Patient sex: M
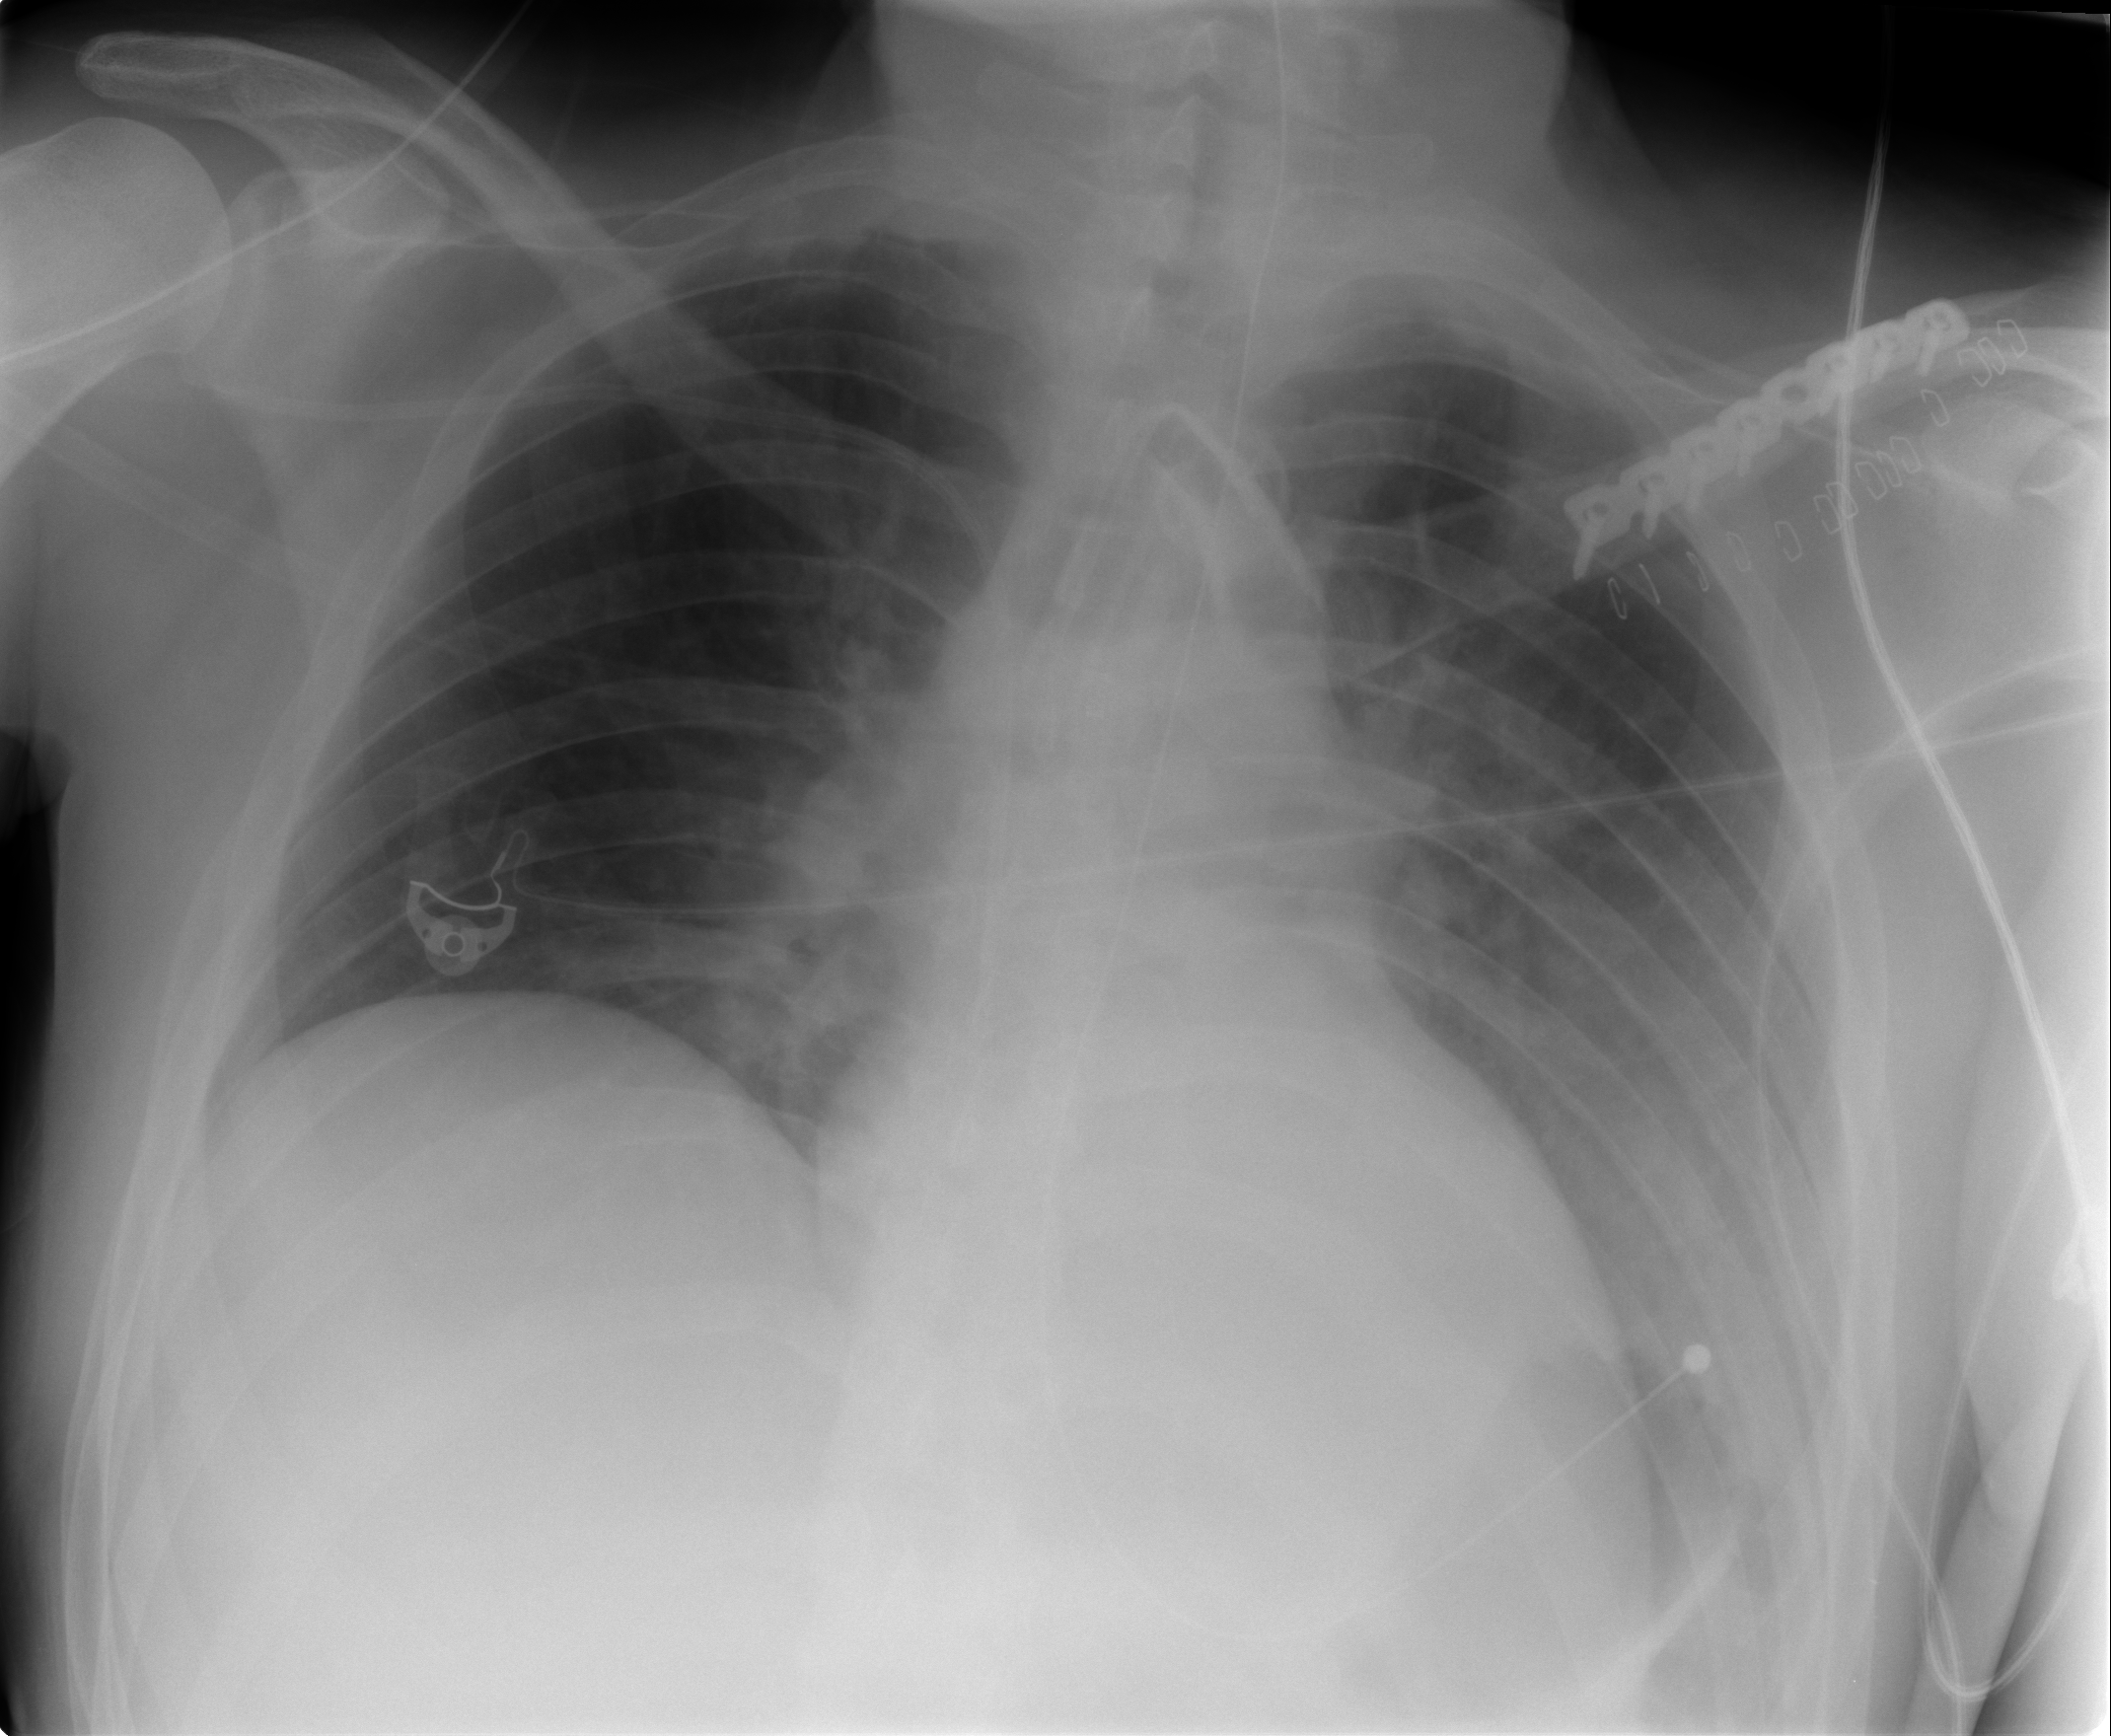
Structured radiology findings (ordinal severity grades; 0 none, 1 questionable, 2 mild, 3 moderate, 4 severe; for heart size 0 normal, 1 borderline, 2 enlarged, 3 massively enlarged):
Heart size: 0
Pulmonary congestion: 2
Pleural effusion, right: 0
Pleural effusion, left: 1
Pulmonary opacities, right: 0
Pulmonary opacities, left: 0
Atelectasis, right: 2
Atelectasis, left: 2